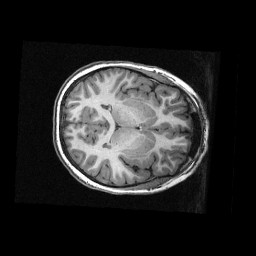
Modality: T1w
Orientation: axial
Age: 11
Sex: female
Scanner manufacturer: siemens
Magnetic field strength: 3 T
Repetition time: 2.3 s
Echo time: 0.00336 s